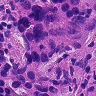
Metastatic tissue present: yes